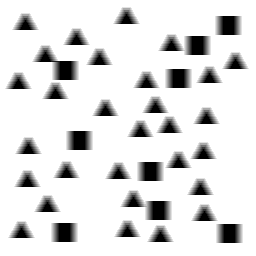
Squares: 9
Triangles: 29
Stars: 0
Total shapes: 38